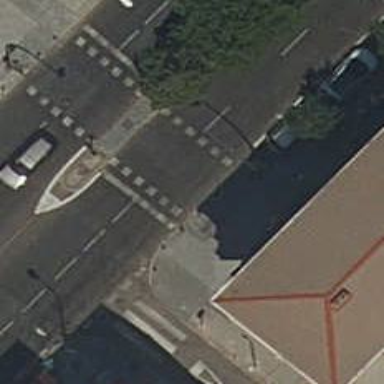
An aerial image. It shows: Road with traffic signals at the crossing.